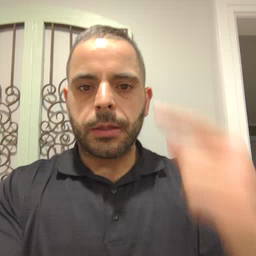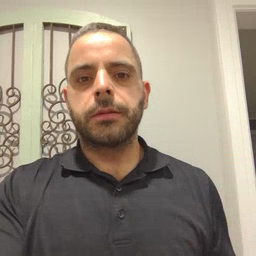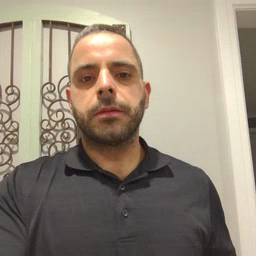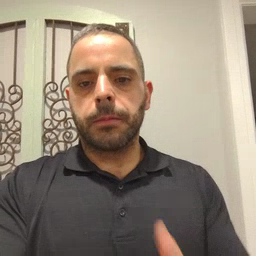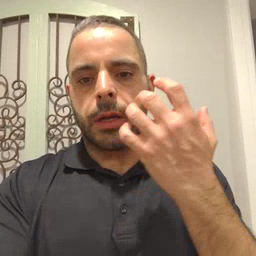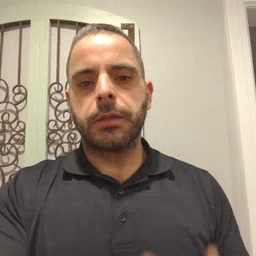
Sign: mad